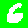
Digit: 6